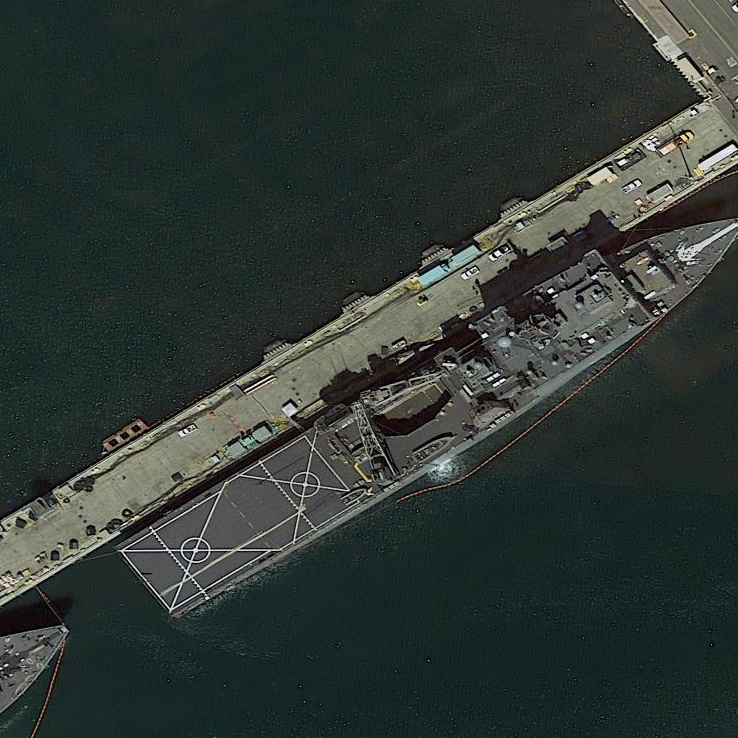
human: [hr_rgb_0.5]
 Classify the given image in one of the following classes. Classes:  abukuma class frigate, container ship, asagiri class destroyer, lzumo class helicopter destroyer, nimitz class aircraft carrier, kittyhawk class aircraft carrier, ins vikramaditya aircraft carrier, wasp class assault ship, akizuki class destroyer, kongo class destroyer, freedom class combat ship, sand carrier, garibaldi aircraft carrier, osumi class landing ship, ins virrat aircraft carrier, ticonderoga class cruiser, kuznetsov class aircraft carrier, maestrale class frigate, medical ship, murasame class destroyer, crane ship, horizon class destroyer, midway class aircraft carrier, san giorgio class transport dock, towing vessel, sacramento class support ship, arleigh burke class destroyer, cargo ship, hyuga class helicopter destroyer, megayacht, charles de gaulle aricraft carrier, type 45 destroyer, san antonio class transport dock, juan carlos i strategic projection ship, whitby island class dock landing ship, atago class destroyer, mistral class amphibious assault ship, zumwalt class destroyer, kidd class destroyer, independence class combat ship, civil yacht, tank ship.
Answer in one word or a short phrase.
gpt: Whitby Island class dock landing ship